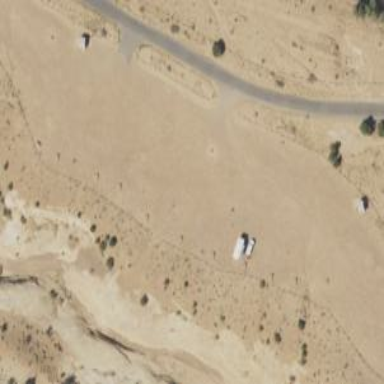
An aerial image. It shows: Caravan site for tourism.